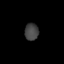
Tissue: lung
Cell type: Myeloid cells
Senescence score: 0.5562
Nuclear area (px): 234
Mean DAPI intensity: 66